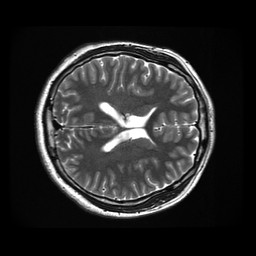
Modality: T2w
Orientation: axial
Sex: male
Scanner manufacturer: ge
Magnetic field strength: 3 T
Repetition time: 5 s
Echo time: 0.1017 s